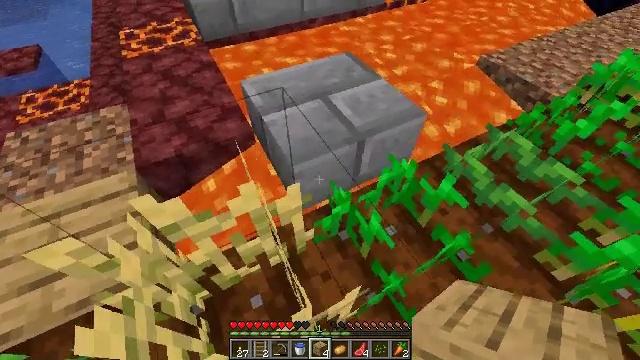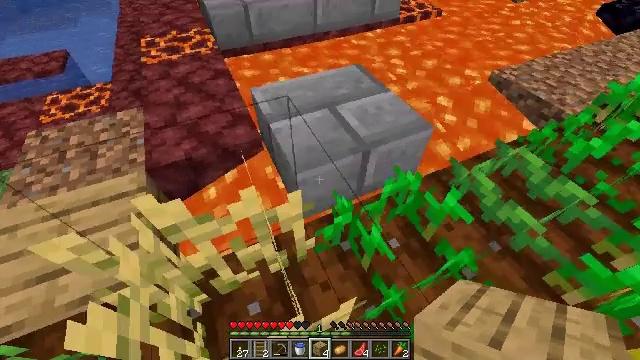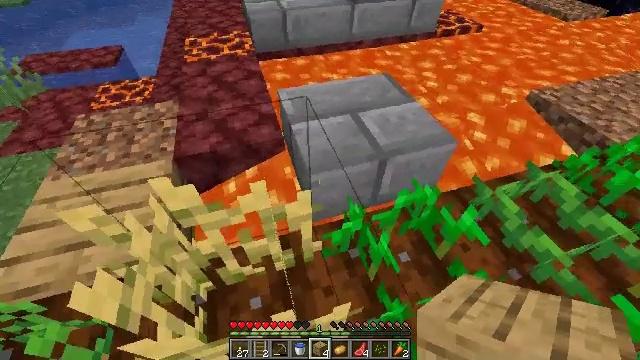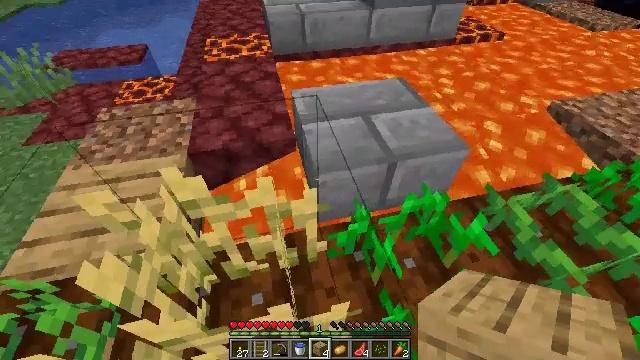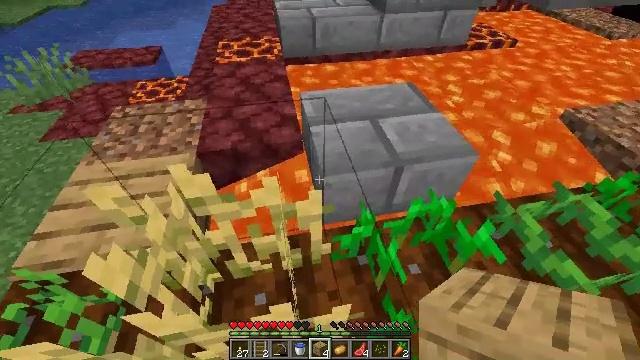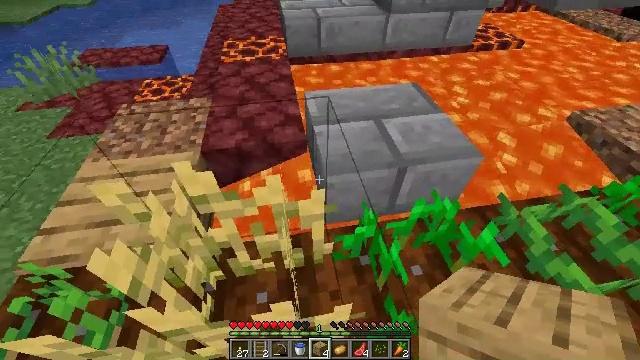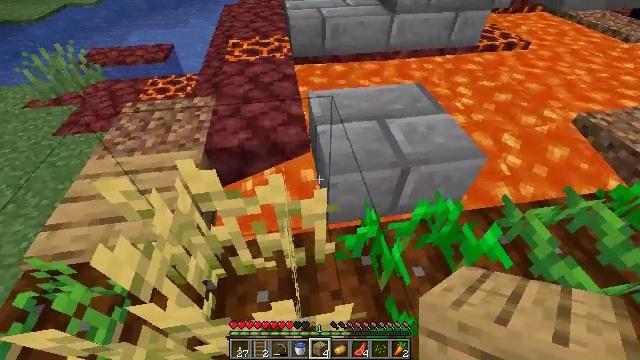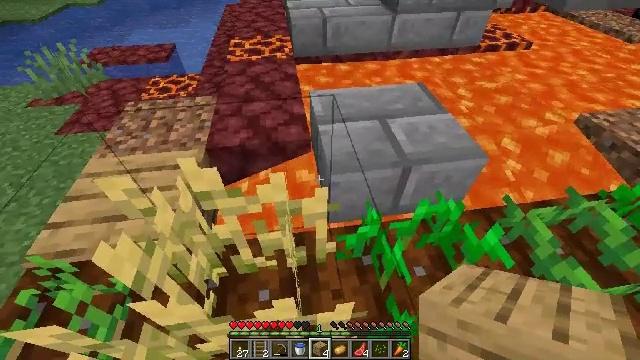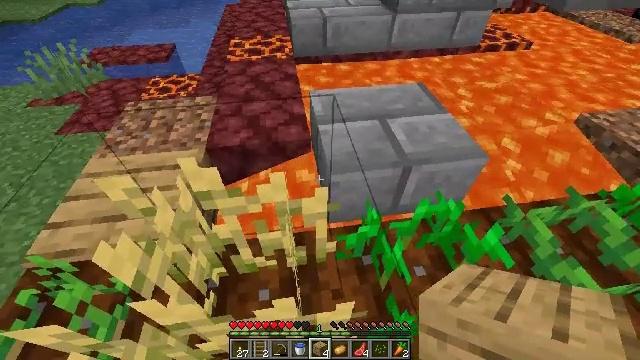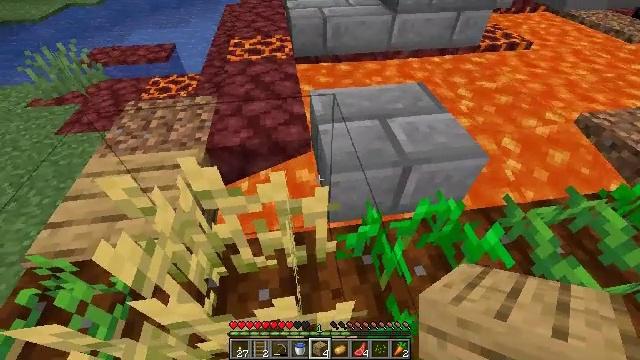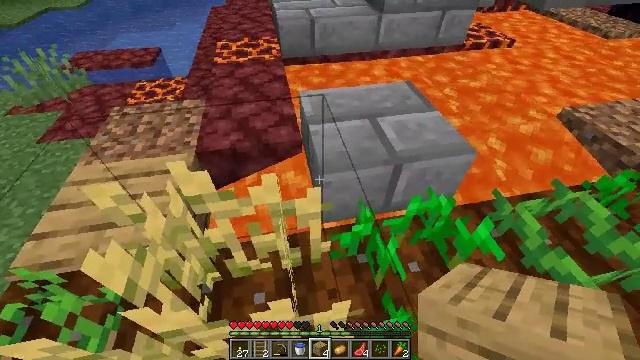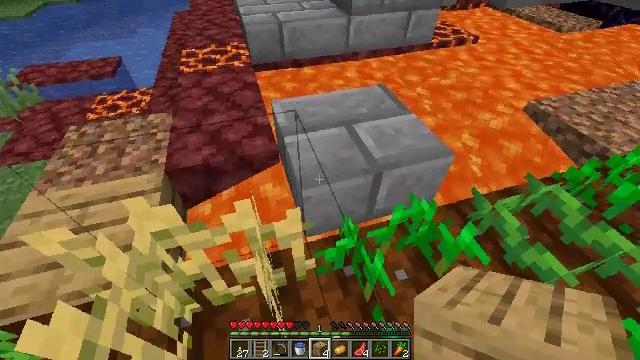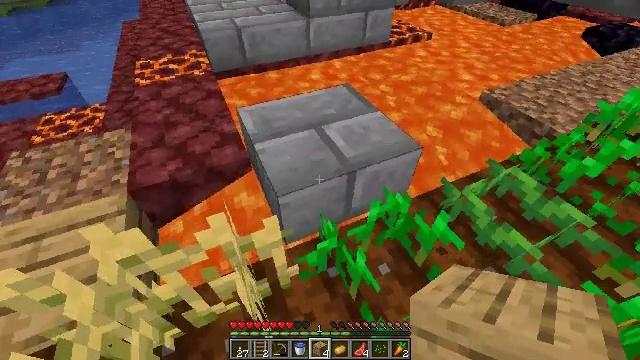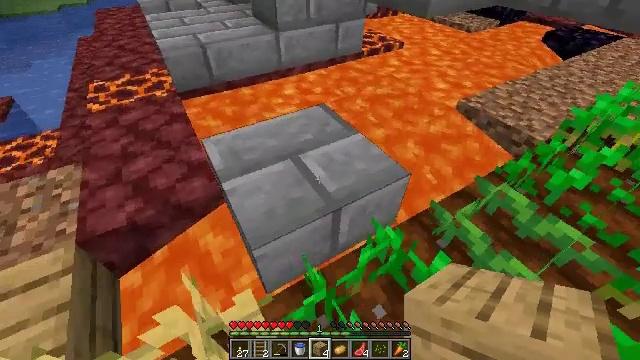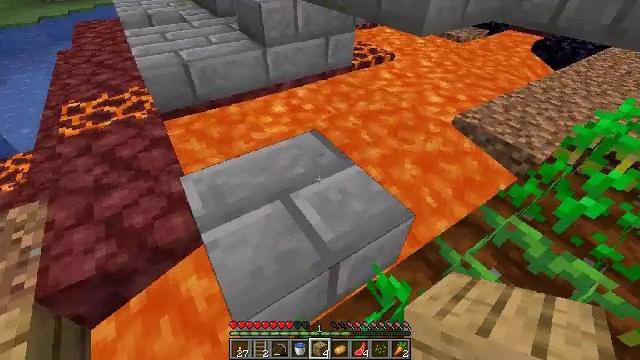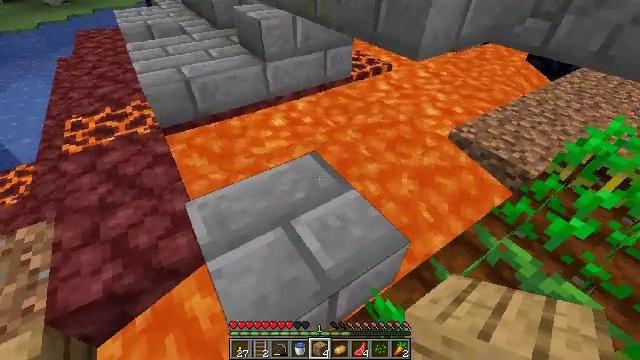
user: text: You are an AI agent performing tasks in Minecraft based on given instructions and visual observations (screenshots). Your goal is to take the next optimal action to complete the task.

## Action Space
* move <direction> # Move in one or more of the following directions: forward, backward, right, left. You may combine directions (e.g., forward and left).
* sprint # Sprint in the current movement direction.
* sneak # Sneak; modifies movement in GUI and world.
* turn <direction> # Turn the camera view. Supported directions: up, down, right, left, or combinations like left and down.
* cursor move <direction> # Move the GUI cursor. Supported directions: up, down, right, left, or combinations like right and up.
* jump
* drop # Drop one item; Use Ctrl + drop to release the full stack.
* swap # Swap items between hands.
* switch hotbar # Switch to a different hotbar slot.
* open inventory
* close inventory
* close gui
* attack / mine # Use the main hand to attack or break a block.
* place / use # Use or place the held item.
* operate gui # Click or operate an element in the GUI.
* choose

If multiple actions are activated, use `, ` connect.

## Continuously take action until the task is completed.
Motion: motion action
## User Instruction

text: Gather wheat by left-clicking on it.
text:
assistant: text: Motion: turn left and up
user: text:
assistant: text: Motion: turn left and up
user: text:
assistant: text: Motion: turn left
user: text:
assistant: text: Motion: turn left
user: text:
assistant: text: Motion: turn left
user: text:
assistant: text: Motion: no_op
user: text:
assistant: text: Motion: no_op
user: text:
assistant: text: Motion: no_op
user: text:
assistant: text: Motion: no_op
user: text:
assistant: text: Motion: turn right
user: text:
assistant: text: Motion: move forward, turn right
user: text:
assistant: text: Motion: move forward, turn right
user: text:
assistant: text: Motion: move forward, turn right and up
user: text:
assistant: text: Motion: move forward, turn right and up
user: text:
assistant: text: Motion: move forward
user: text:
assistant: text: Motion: no_op
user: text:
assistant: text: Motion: turn left and up
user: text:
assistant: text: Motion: turn left
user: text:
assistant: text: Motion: turn left and down
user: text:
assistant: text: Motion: turn left and down
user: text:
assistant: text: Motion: no_op
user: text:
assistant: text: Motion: turn down
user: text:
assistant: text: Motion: turn left and down
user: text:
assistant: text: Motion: turn left
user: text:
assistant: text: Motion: turn left
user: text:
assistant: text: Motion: no_op
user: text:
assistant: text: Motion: no_op
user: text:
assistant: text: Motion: no_op
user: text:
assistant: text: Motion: no_op
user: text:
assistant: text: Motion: turn down